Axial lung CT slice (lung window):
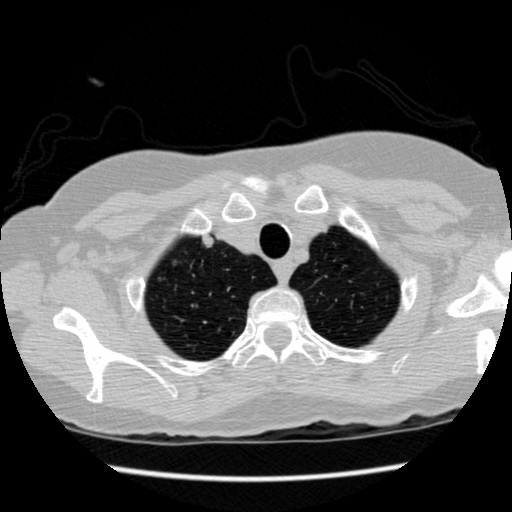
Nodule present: yes
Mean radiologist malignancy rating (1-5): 3.25